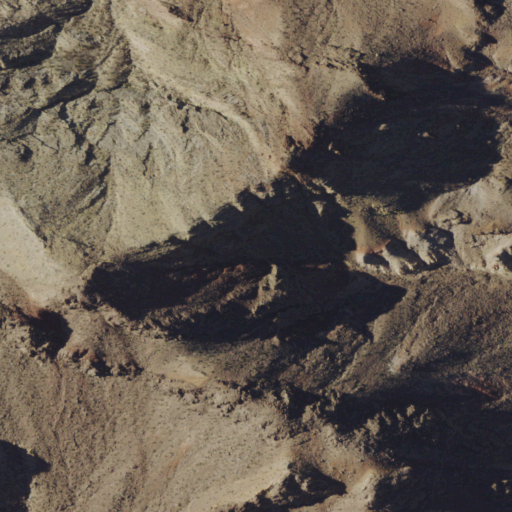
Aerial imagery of mountain in Nevada named Echo Hills containing shrub, grassland, and barren land